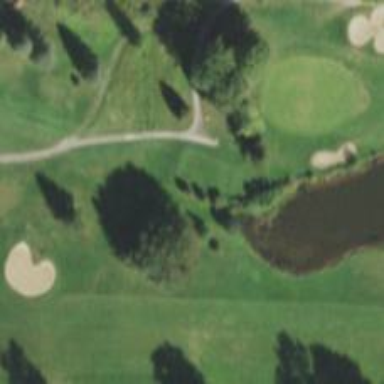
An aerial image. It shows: Path for both road and golf.